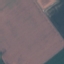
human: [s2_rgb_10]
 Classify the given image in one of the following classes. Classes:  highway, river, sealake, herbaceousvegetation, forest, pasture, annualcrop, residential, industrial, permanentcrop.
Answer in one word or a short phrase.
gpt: AnnualCrop